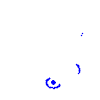
Particle: proton